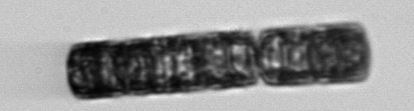
Label: Paralia_sulcata